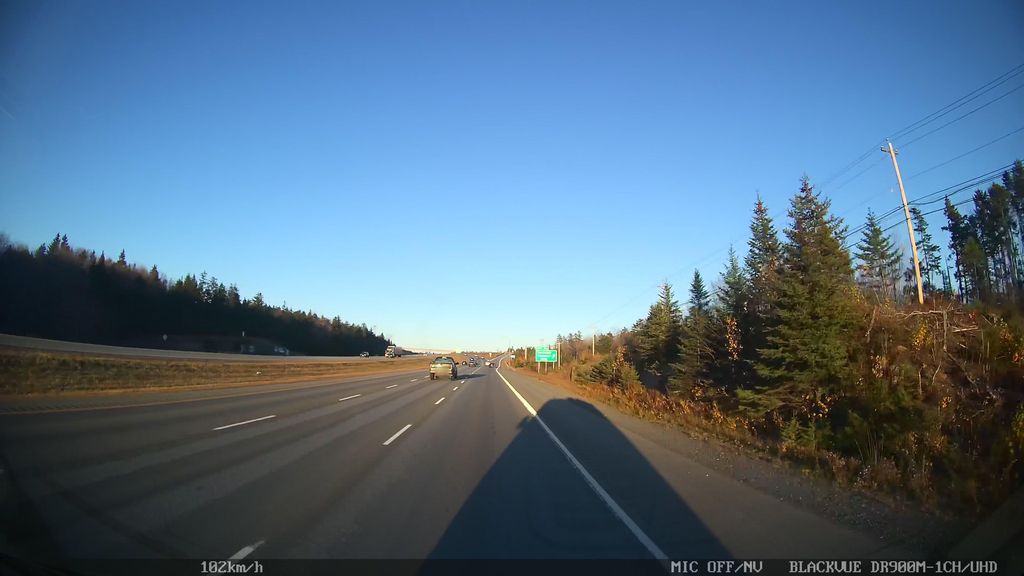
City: halifax